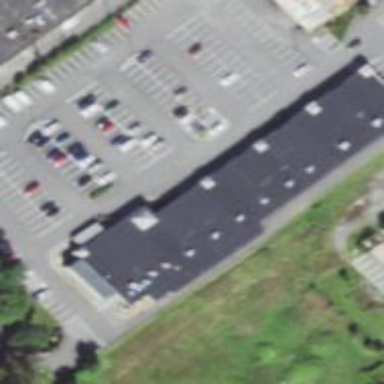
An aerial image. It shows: Parking area with surface.